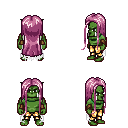
a pixel art fantasy rpg character, male body template, orc, green skin, white tattered cape, gold greaves, pink extra-long hairstyle, cloth bracers, four views (front, back, left, right), 2x2 character sprite sheet, small pixel art, hard edges, no anti-aliasing